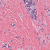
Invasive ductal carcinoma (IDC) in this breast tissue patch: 0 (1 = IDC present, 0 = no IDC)